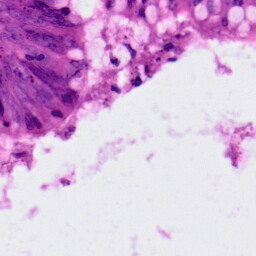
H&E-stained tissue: Colon